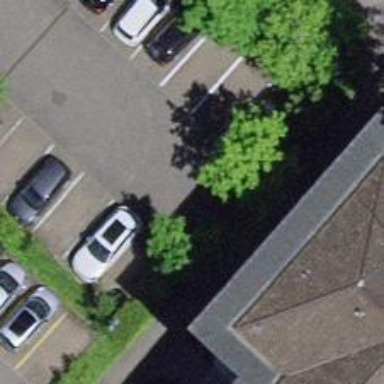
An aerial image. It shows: Parking aisle designated as service road.